Interaction volume radius: 10 \u00c5
Interaction volume height: 15 \u00c5
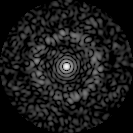
Disorder parameter: 0.8331